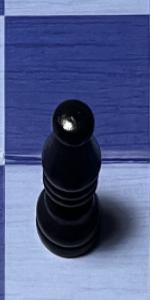
Label: Bishop_Black